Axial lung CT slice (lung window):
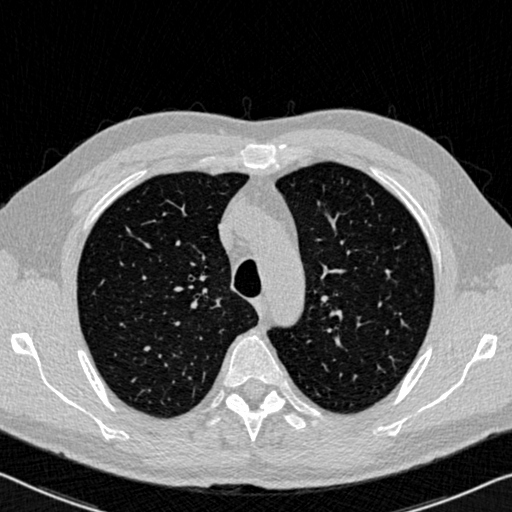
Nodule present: no